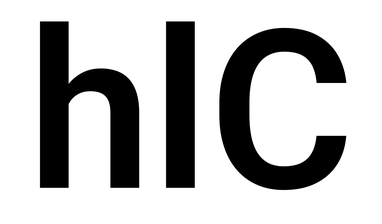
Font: Roboto_SemiBold